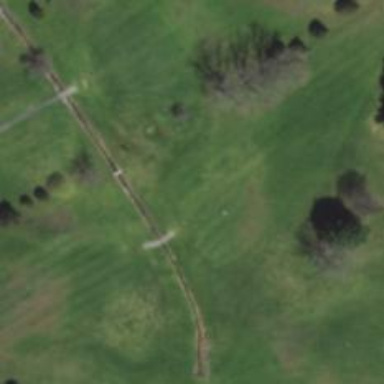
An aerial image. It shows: View of golf hole.